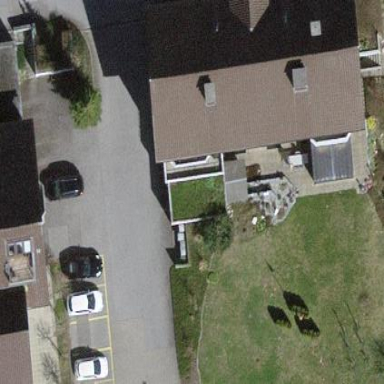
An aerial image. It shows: Image showing building with apartments.